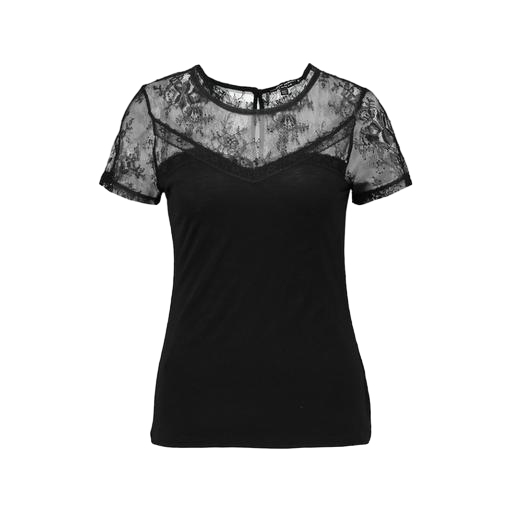
lace-yoke t-shirt, black lace-yoke jersey t-shirt, black lace-yoke jersey tee, white background